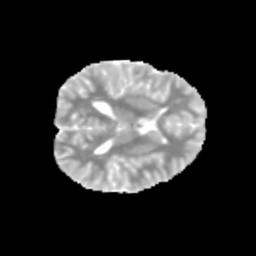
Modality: MD
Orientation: axial
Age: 13
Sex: male
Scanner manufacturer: siemens
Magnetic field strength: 3 T
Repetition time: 3.8 s
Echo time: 0.07 s